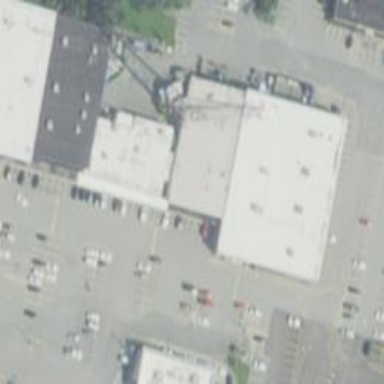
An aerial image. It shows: Supermarket.